Interaction volume radius: 5 \u00c5
Interaction volume height: 10 \u00c5
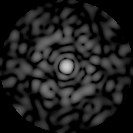
Disorder parameter: 0.7193